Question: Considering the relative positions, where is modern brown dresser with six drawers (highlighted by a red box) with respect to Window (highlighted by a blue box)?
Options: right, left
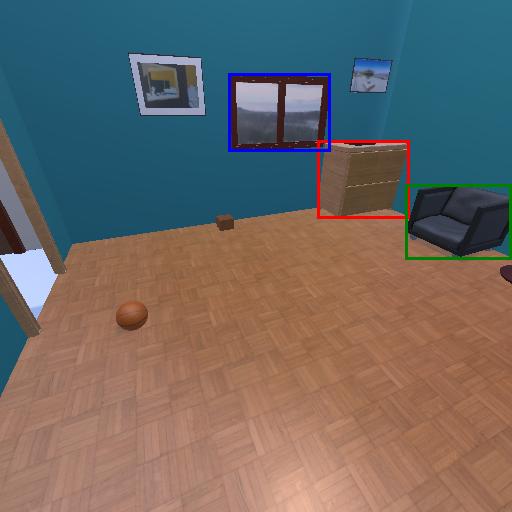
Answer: right